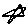
Label: star